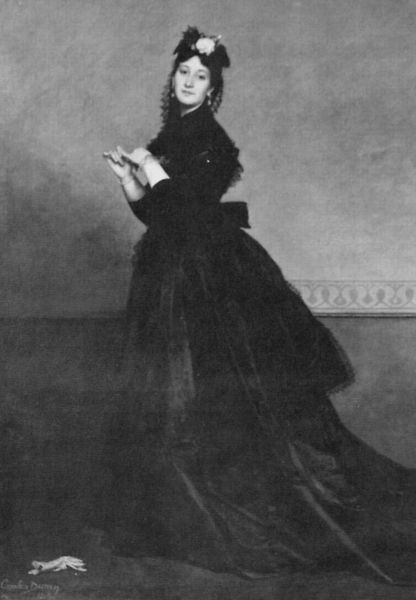
Titel: Die Dame mit dem Handschuh
Künstler: Carolus Duran
Standort: Paris
Institution: Musée du Louvre
Schlagwörter: gemälde, hand, kopf, körper, schatten, weiß, mädchen, blume, elegant, finger, frau, geste, grau, haar, handschuh, handschuhe, hintergrund, hut, kleid, licht, mund, nase, ohrring, profil, schmuck, schwarz, blick, blüte, dame, gürtel, hund, rose, schleier, tuch, haube, muster, ornament, rock, schleife, alt, jung, wand, arme, augen, band, falten, gesicht, haarschmuck, lang, samt, trauer, bild, hände, portrait, porträt, vorhang, boden, figur, gewand, haare, kostüm, mantel, pose, stehend, stoff, adel, bühne, person, brosche, frontal, lippen, locken, prinzessin, seide, schärpe, hündchen, lächeln, schleppe, taille, seitlich, ausdruck, rand, bordüre, tapete, witwe, woman, monet, atelier, ganzfigurig, manet, stufe, ring, geneigt, foto, fotografie, schimmer, haarspange, spange, schwarzweiss, seite, ganzkörper, photo, taschentuch, armband, armbänder, königin, fürstin, abzug, verzeirung, fotographie, kopfschmuck, aufnahme, lady, feingliedrig, anmut, ballkleid, corot, studio, gräfin, langes kleid, kleud, dame in schwarz, black dress, madamme, kapriziös, heruntergefallen, id, schlaeppe, dame in schwarz 19. jhdt fotografie, feine dame, photo foto, schöner hut, verlohren